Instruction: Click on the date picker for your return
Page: home
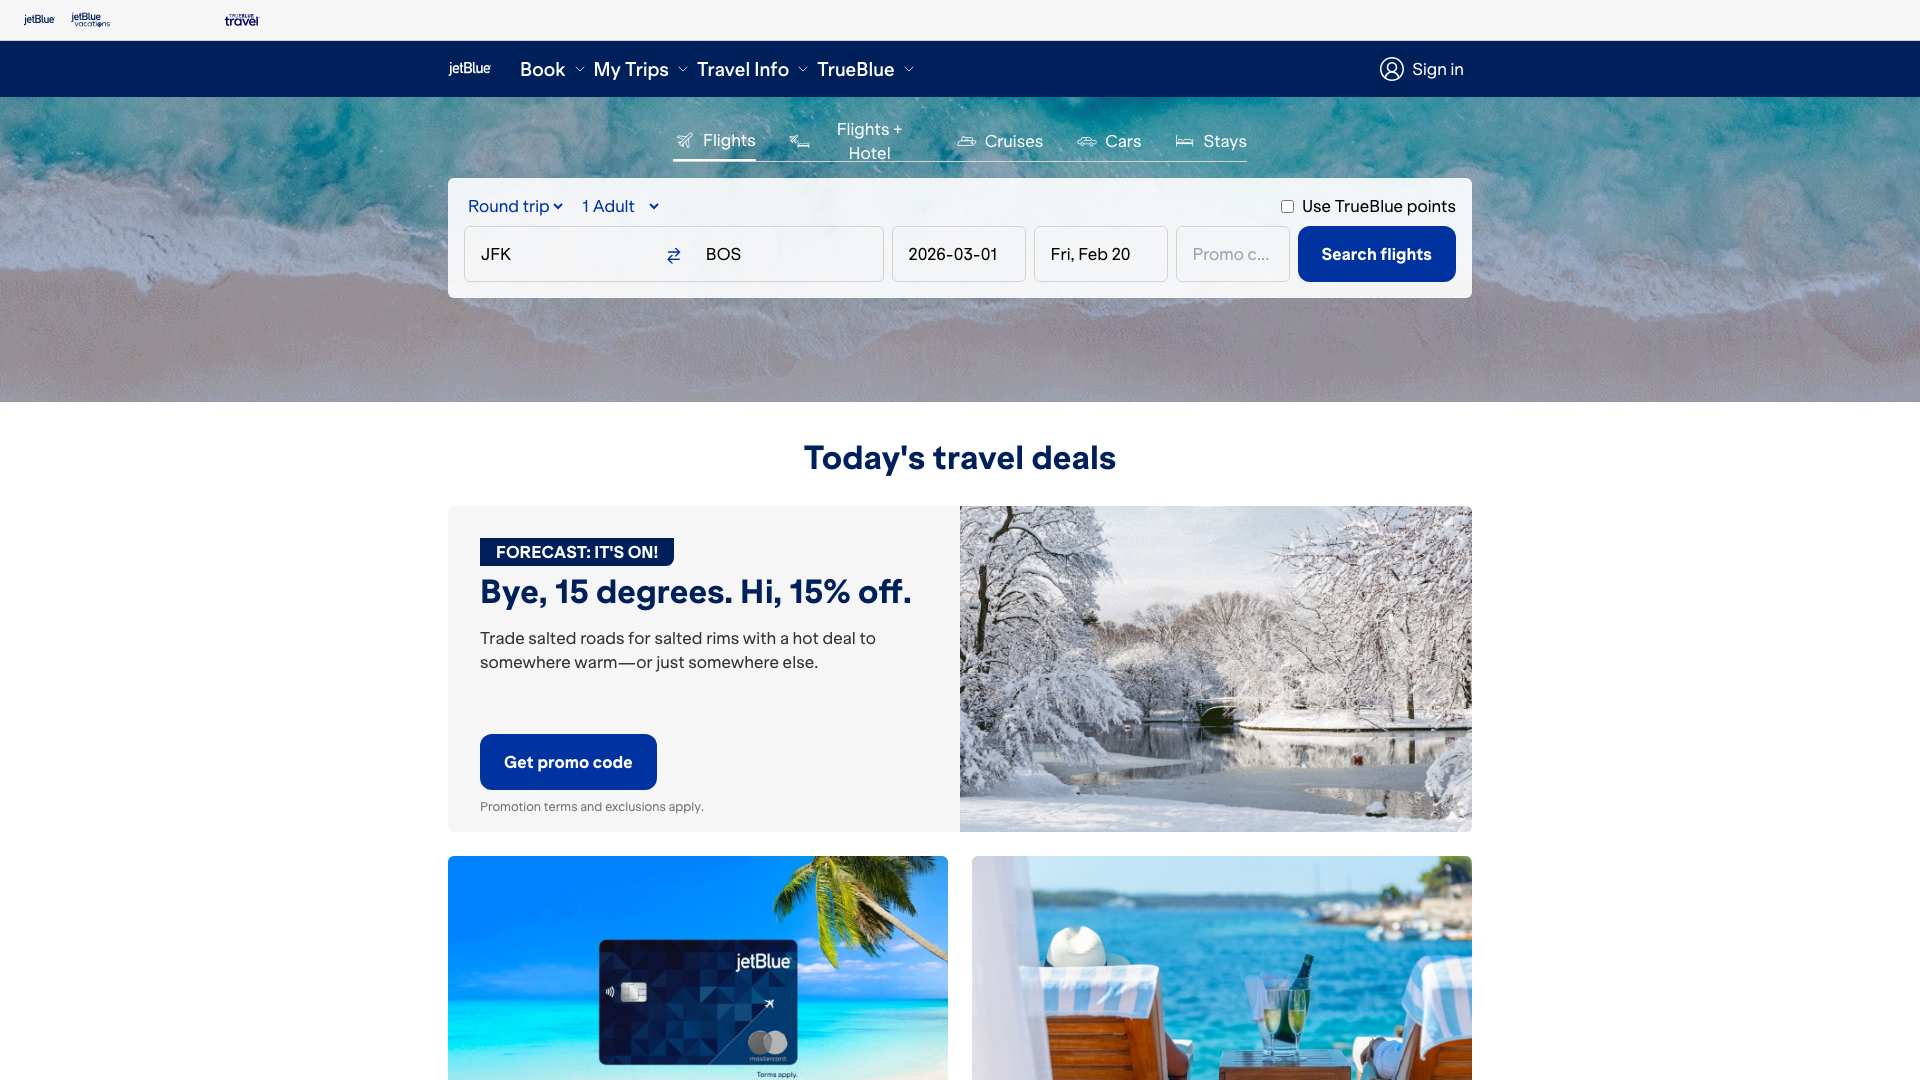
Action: click